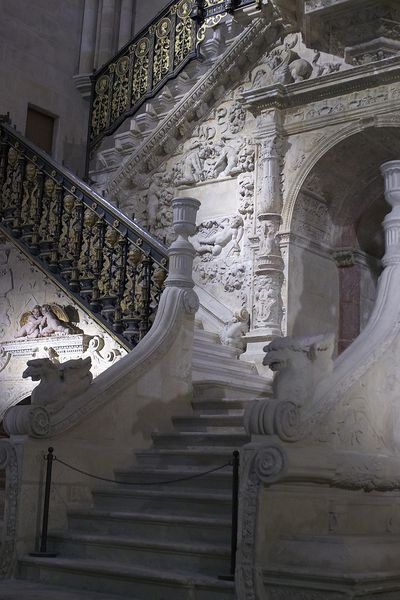
Titel: Goldene Treppe der Kathedrale von Burgos
Künstler: Diego de Siloé
Standort: Burgos (EU - E); Burgos, Kathedrale (EU - E)
Schlagwörter: schatten, weiß, licht, marmor, schwarz, säule, säulen, tür, gebäude, rot, schloss, tier, tiere, barock, stein, brüstung, sonne, gold, renaissance, engel, vase, relief, bogen, bank, figuren, rundbogen, treppe, ornamente, verzierung, metall, stuck, vasen, aufgang, geländer, stufen, tor, foto, fotografie, eingang, eisen, torbogen, kapitell, verziert, löwen, voluten, sandstein, ionisch, manierismus, treppenhaus, greif, treppengeländer, volute, bordüren, putten, reliefs, verzierungen, drachen, absperrung, rocaille, stiege, sphinxe, schlosse, gesperrt